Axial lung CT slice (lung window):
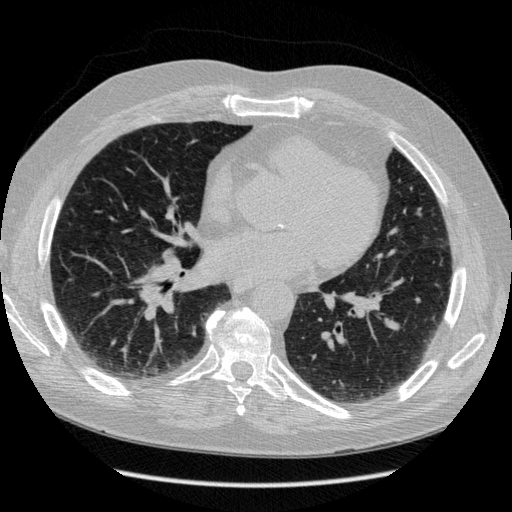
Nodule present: no